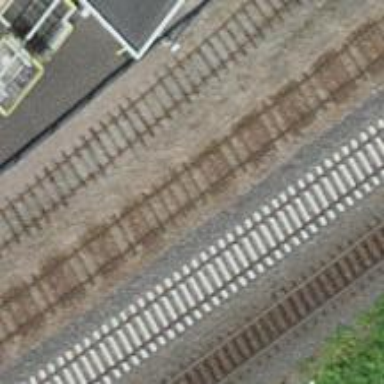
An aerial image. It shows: Single railway siding track.